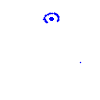
Particle: proton